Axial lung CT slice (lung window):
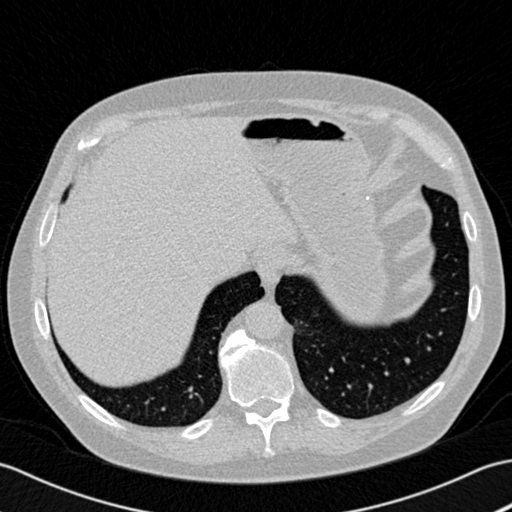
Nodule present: no